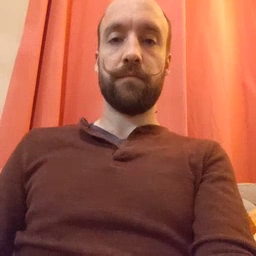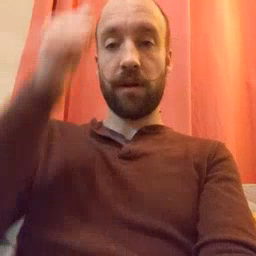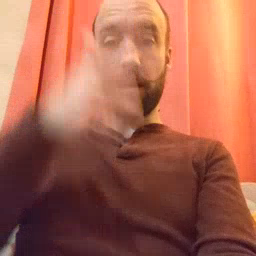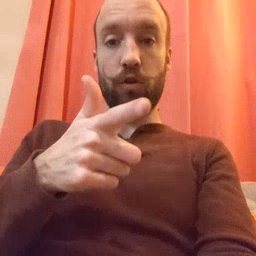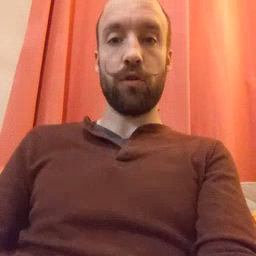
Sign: brother